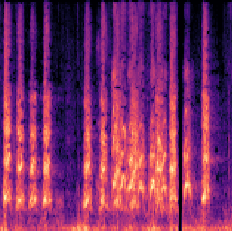
Sound class: Dog